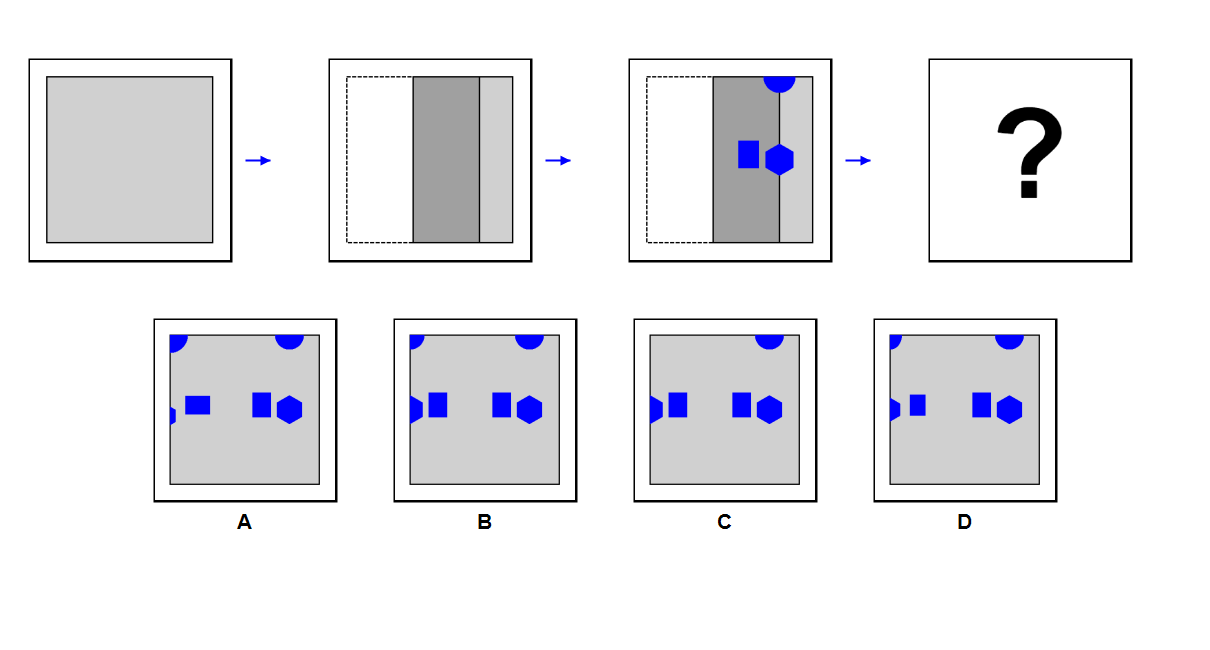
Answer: B